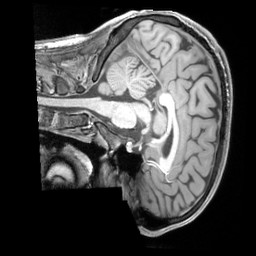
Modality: T1w
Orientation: sagittal
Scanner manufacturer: siemens
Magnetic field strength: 3 T
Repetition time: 2.3 s
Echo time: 0.00226 s